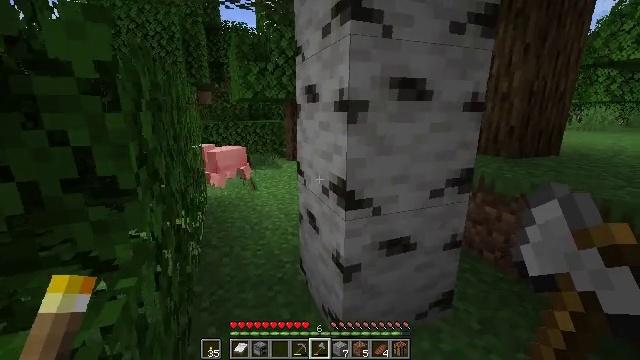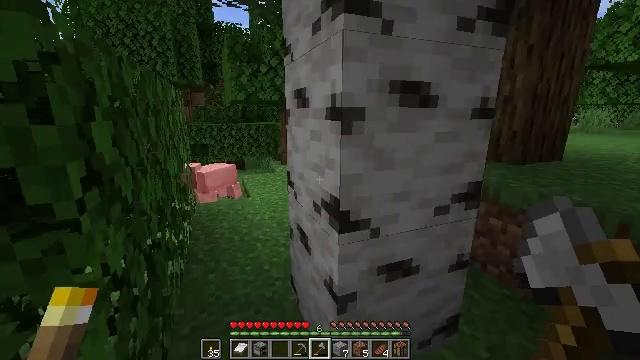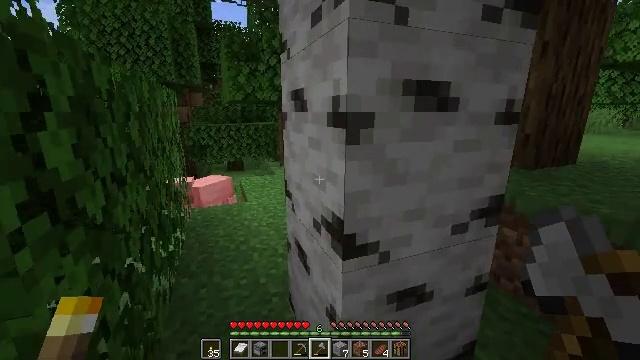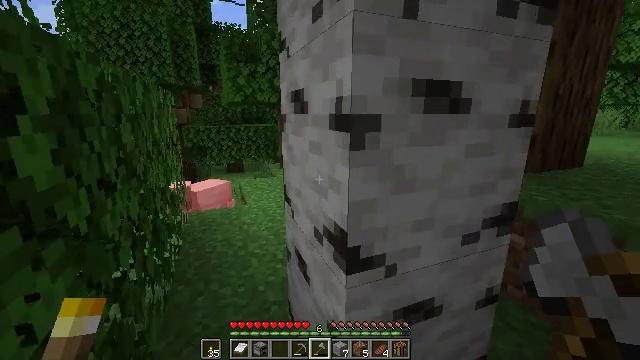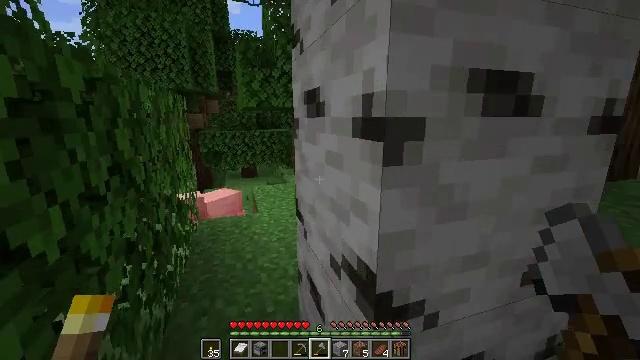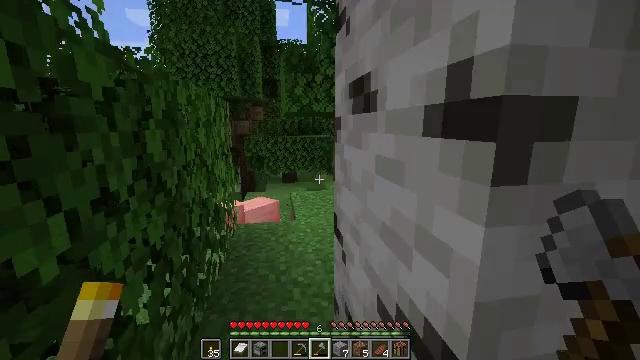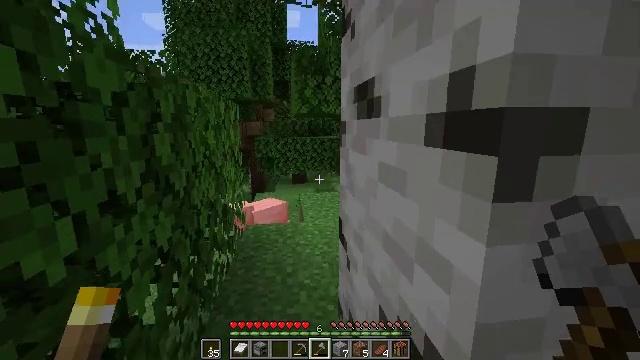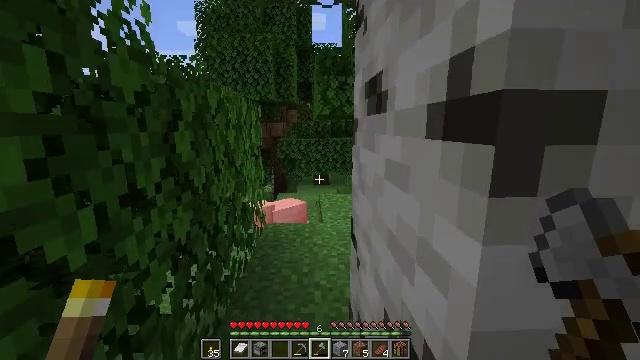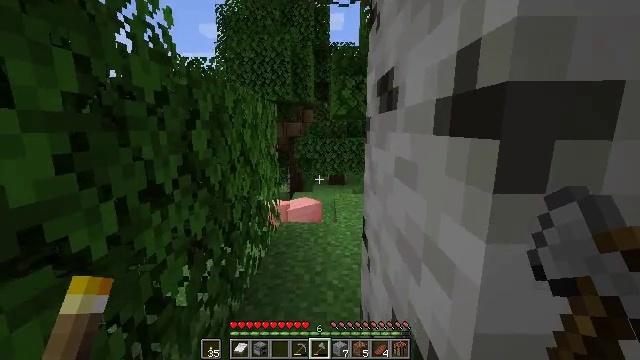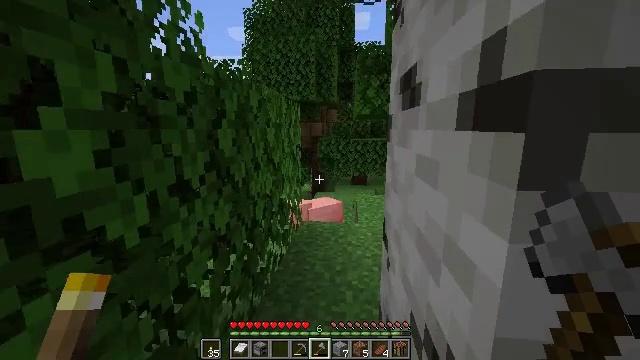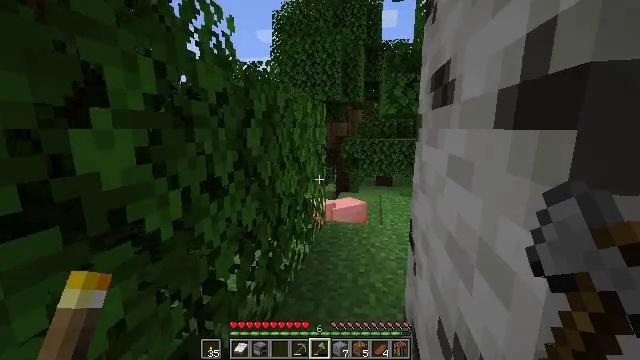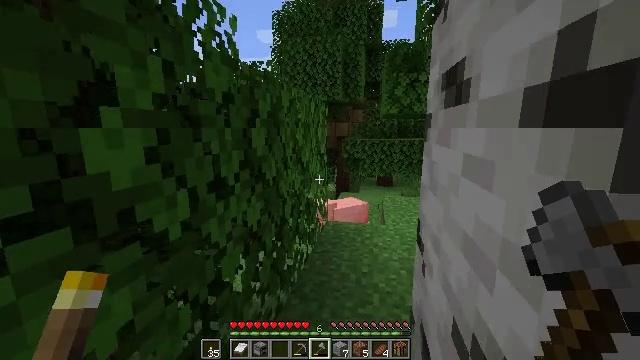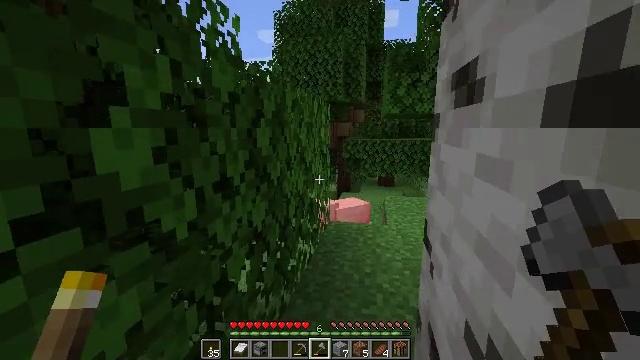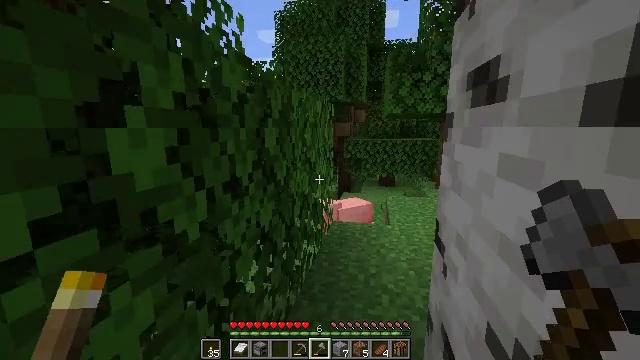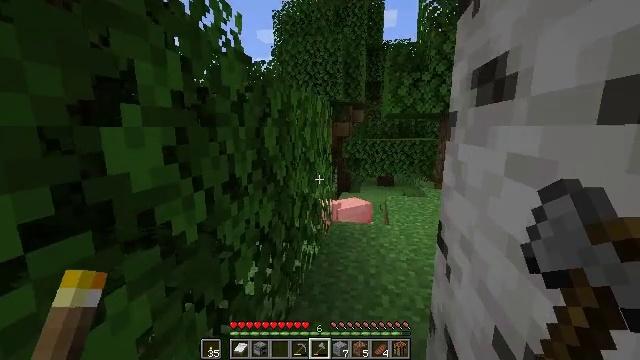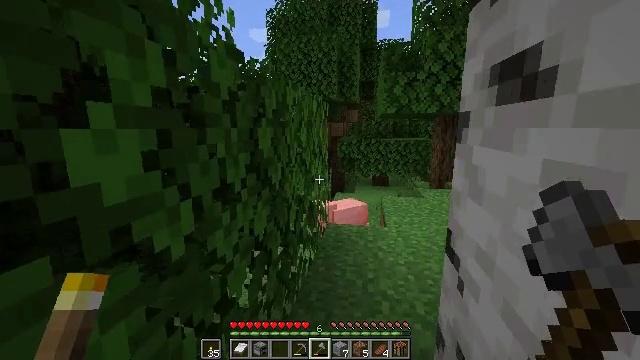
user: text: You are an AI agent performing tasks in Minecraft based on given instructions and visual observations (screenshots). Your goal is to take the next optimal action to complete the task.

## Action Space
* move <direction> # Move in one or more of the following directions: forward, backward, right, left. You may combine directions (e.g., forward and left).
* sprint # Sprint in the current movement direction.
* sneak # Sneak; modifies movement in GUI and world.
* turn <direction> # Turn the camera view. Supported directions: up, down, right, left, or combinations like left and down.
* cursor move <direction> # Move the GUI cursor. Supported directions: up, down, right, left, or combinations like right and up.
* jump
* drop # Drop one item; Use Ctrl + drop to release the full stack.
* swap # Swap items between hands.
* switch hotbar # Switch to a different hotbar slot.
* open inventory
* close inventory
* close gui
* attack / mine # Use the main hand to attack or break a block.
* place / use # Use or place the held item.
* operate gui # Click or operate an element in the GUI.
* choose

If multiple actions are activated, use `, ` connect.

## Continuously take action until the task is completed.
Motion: motion action
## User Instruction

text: Break the bee nest from a tree.
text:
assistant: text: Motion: move forward
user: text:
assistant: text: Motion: move forward
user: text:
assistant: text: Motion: move forward
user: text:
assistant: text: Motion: move forward, turn left and up
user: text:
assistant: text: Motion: move forward, turn left and up
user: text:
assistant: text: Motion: move forward, turn left
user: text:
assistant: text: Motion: move forward, turn left
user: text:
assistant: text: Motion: move forward, turn left
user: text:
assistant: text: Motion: move forward, turn left
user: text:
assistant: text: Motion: move forward, turn left
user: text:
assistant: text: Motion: move forward
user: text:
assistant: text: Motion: move forward
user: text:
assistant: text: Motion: move forward
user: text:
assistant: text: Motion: move forward
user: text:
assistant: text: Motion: move forward, turn right
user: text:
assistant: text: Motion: move forward, turn right
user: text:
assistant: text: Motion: move forward, turn right
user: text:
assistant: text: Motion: move forward, turn right
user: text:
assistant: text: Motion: move forward
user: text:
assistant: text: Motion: move forward
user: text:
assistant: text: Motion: move forward
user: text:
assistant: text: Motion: move forward
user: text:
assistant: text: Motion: move forward
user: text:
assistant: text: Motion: move forward, turn right
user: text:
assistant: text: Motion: move forward, turn right
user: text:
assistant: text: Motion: move forward, turn right
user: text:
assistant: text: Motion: move forward, turn right
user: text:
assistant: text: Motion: move forward, turn right
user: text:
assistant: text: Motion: move forward, turn right
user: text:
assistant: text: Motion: move forward, turn right